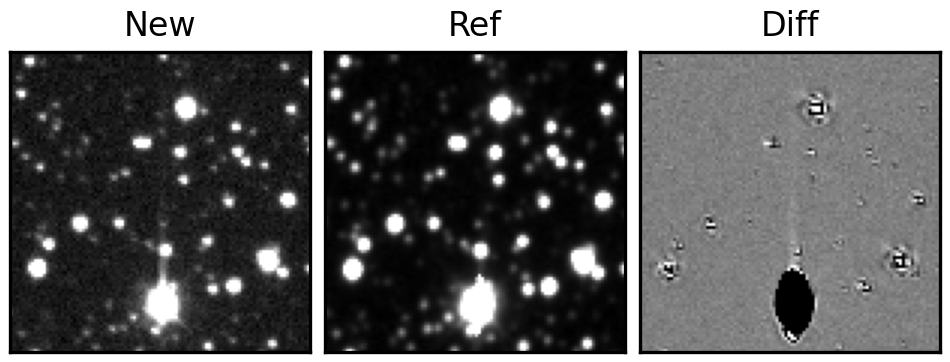
Label: bogus